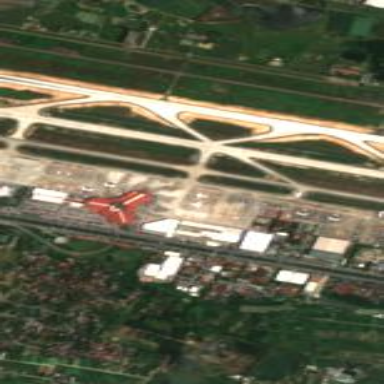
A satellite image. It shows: Apron at the airport.